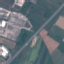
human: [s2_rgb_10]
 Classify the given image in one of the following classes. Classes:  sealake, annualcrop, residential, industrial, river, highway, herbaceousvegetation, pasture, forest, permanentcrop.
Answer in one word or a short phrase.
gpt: Highway